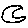
Label: moon